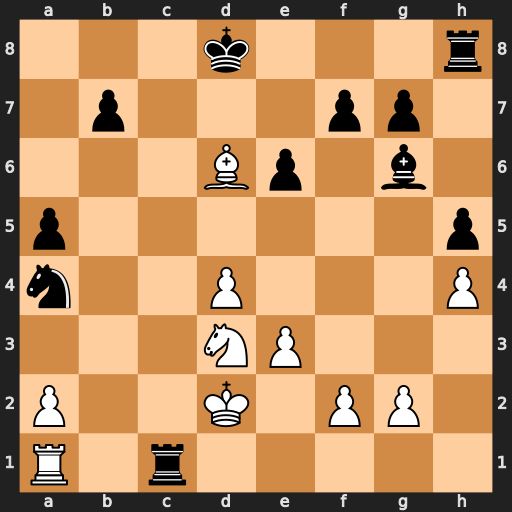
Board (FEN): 3k3r/1p3pp1/3Bp1b1/p6p/n2P3P/3NP3/P2K1PP1/R1r5
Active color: w
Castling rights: -
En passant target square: -
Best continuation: Rxc1 Bxd3 Kxd3